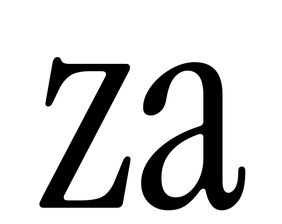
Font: InstrumentSerif-Regular